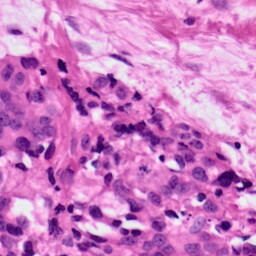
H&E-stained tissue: Ovarian